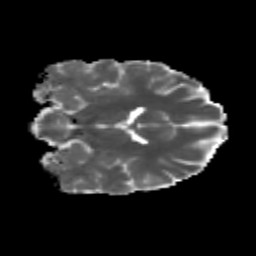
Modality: MD
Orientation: coronal
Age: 19
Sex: female
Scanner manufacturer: siemens
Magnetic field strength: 3 T
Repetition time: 3.5 s
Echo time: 0.113 s